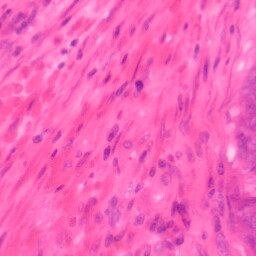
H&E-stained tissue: Colon